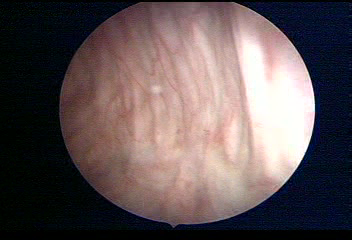
Modality: WLC
Class: Normal mucosa
Bladder cancer association: No